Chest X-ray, AP view. Patient: 53 years old, sex F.
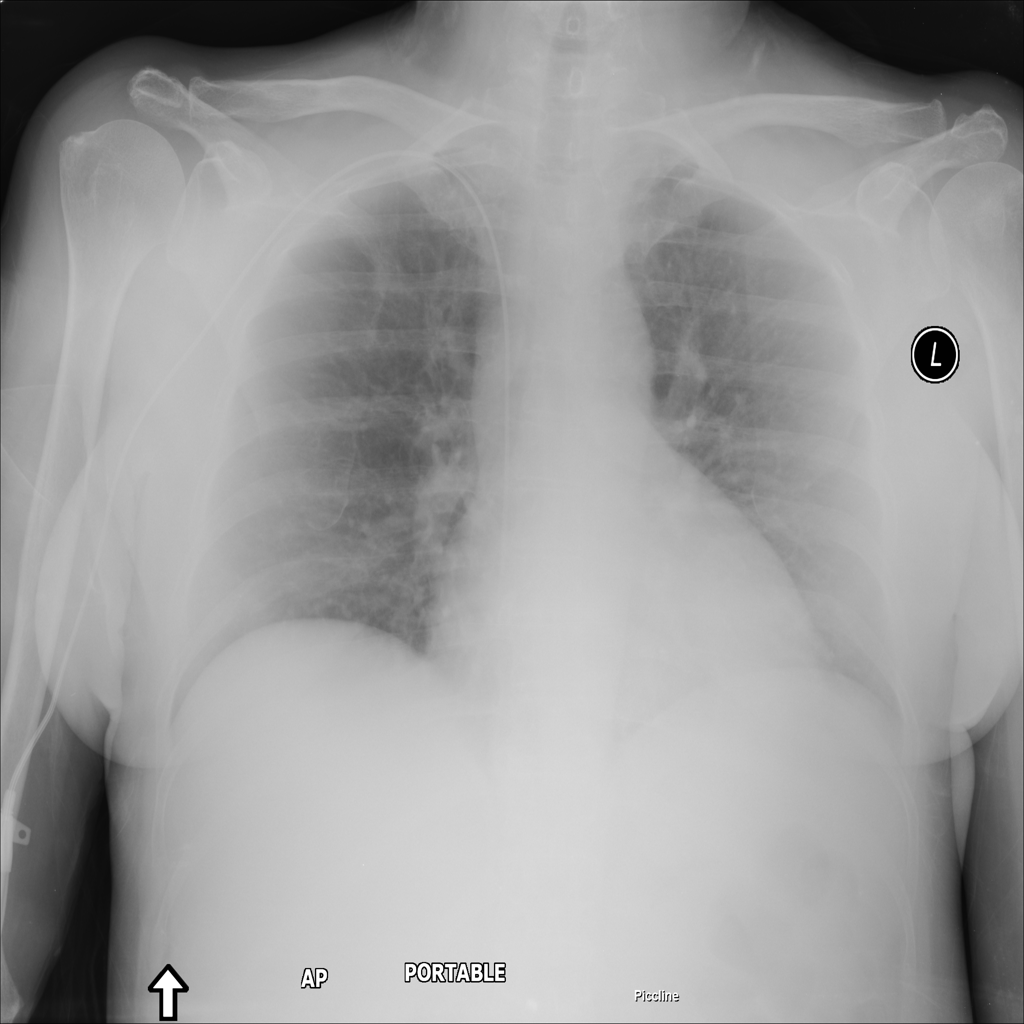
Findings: No Finding